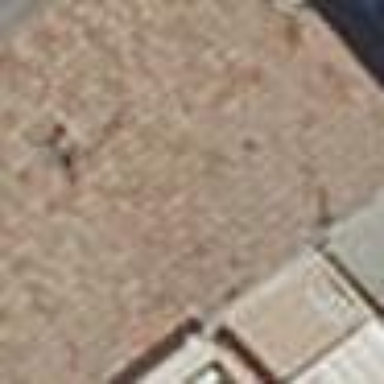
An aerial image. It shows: Building.